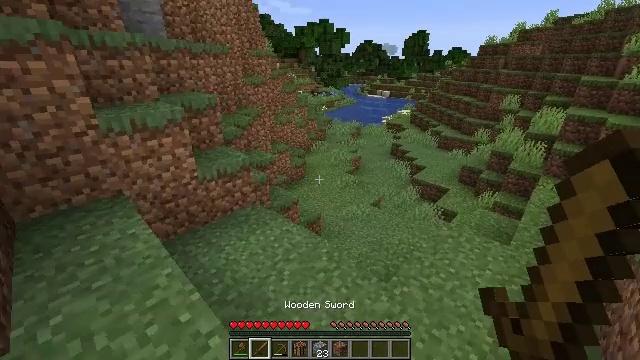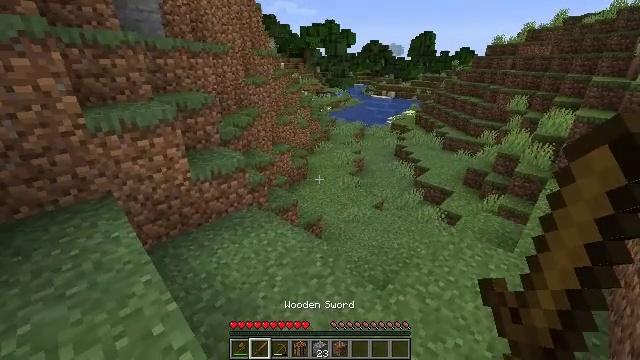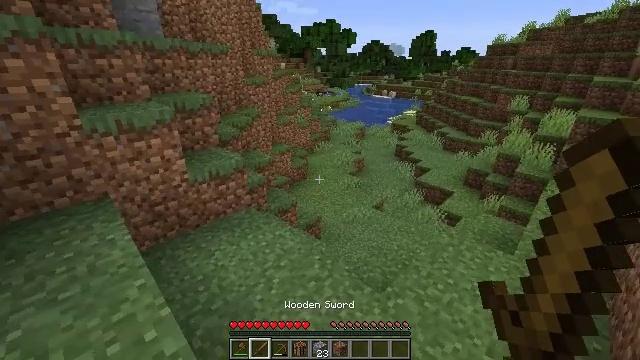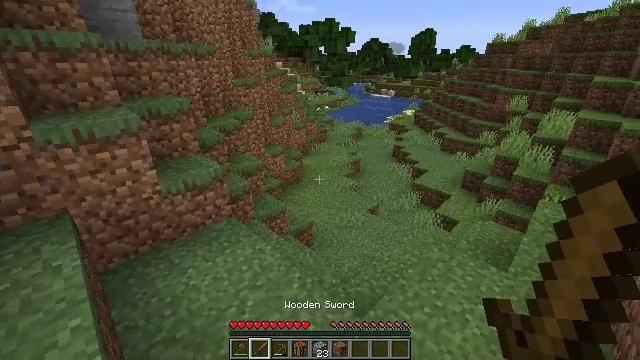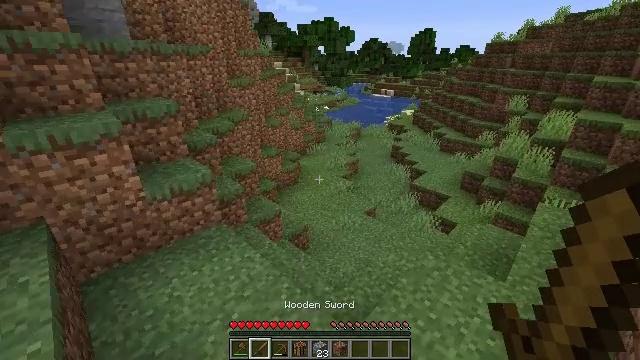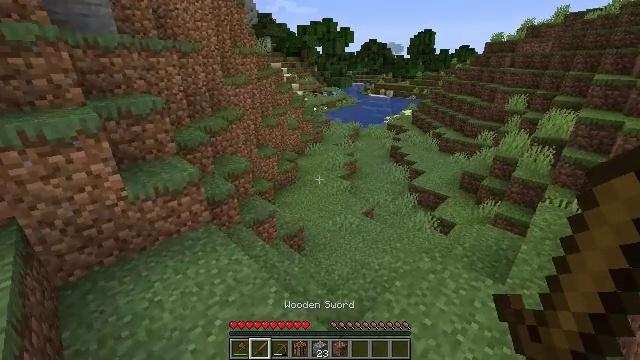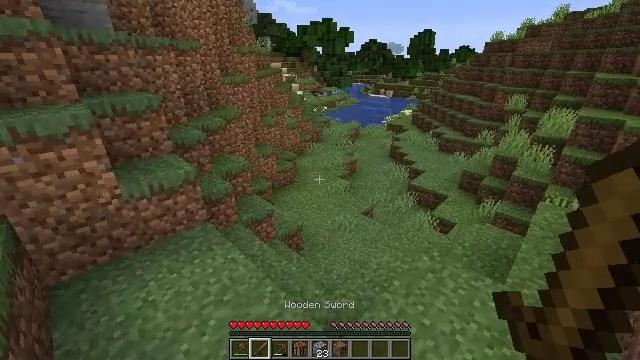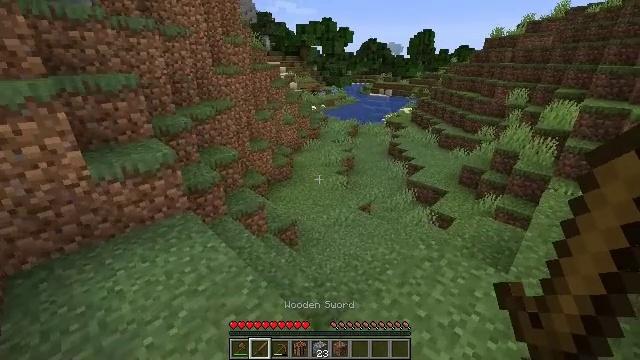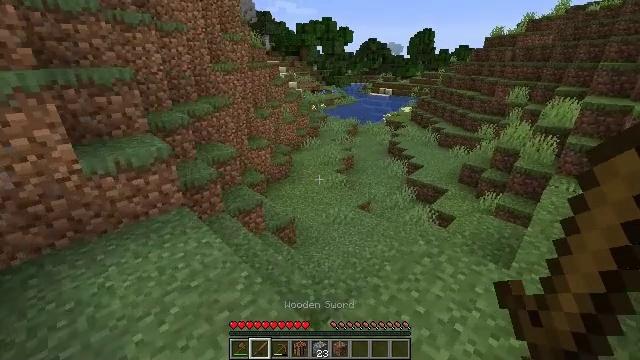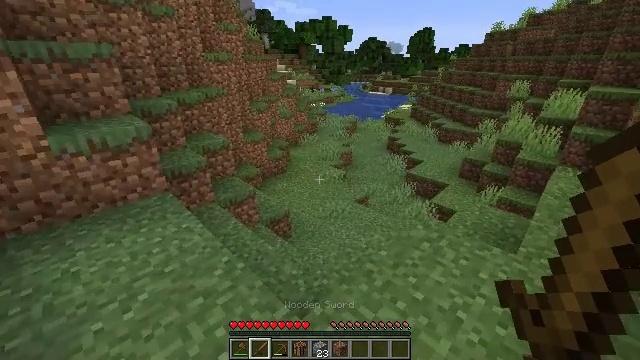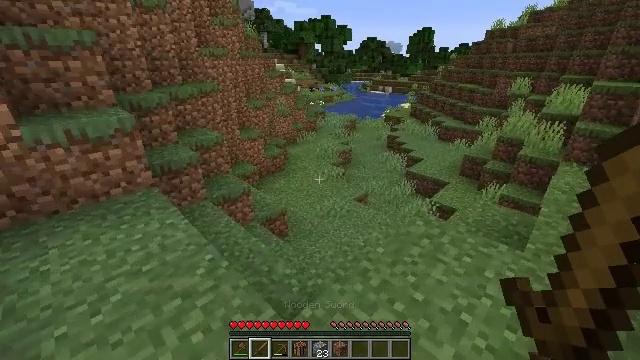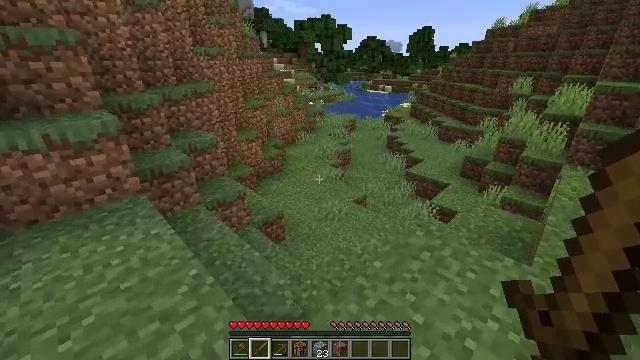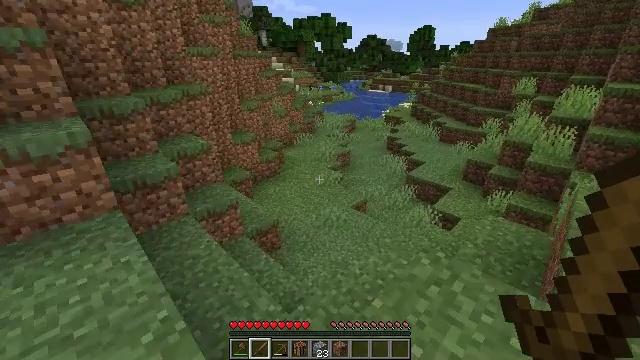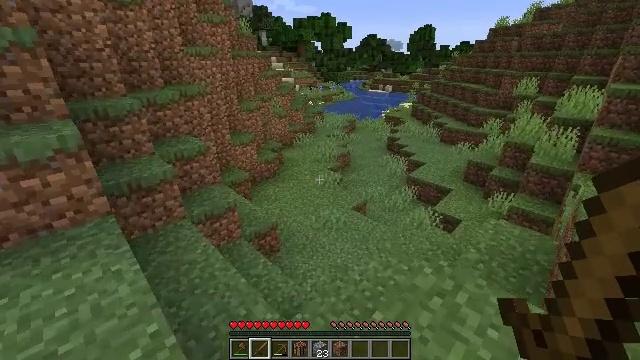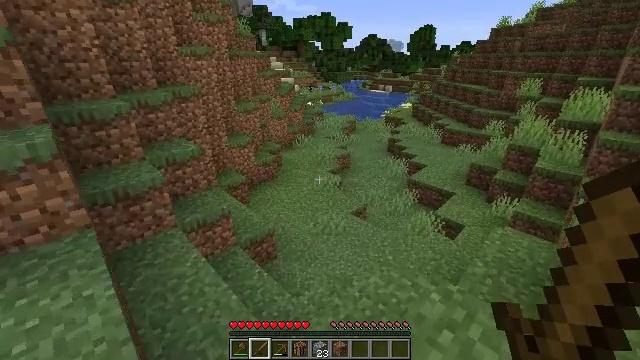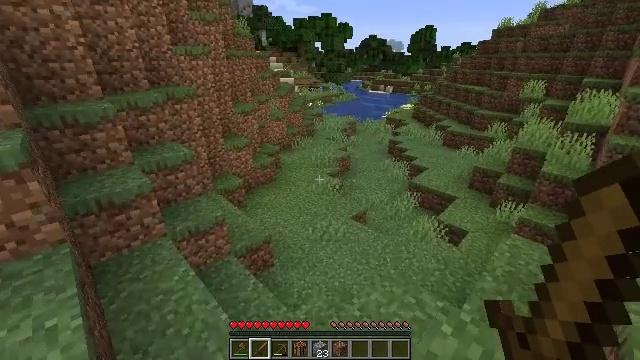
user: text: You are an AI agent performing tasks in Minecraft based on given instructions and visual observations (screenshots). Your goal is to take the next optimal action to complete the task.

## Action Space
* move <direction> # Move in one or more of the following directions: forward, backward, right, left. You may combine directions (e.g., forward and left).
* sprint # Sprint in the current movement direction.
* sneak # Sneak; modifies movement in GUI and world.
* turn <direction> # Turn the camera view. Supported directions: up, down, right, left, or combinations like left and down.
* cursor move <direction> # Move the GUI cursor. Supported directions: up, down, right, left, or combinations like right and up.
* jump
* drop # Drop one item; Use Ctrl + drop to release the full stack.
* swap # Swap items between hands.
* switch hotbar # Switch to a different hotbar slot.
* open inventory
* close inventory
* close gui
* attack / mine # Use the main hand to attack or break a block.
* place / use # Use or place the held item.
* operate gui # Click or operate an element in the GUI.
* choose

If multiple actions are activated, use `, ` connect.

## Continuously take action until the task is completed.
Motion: motion action
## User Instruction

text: Mine the sugar cane near rivers.
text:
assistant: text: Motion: move forward and move right, turn left
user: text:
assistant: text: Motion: move forward and move right
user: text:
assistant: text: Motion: move forward and move right
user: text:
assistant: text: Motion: move forward and move right
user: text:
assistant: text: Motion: move forward and move right
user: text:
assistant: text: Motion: move forward and move right
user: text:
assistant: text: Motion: move forward and move right
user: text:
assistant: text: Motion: move forward and move right
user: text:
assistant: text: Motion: move forward
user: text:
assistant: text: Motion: move forward
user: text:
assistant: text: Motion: move forward
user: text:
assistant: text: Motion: move forward
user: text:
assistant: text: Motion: move forward
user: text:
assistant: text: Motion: move forward
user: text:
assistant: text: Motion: move forward
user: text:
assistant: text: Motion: move forward
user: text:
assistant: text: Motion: move forward
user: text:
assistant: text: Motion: move forward
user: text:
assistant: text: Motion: move forward
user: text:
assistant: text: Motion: move forward
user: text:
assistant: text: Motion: move forward
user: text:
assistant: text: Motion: move forward
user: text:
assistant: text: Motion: move forward, turn right
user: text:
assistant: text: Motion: move forward, turn right
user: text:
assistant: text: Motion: move forward, turn right and up
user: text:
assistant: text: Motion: move forward
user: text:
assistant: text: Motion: move forward, turn right and up
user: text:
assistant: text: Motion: move forward, turn right and up
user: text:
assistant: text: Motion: move forward, turn right and up
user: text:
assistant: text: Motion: move forward, turn right